Question: I've ported a desktop OpenGL application to Android NDK (under OpenGL ES 2), and there seems to be a random deformation of my mesh. On most application runs, it looks 100% perfect, but sometimes it looks as follows:

The inconsistency of the problem is the most concerning to me. I don't know if it's because of my Android simulator, or if it's something else. Through my testing, I can establish that it's either:
- - -
My model process looks as follows:
On every draw:
'''
- bind the program
- change the uniforms
- if (has vao support)
- bind vao
- enable all vertex attribute arrays
- for every mesh
- bind array buffer
- set the attribute pointer for each vertex array
- bind element buffer
- bind texture & set uniform of texture location
- glDrawElements
- disable all vertex attribute arrays
'''
And this is the actual code:
'''
glUseProgram(program_);
if (loaded_vao_)
{
#if !defined(TARGET_OS_IPHONE) && !defined(__ANDROID__)
glBindVertexArray(vao_);
#else
glBindVertexArrayOES(vao_);
#endif
}
glEnableVertexAttribArray(vPosition_);
glEnableVertexAttribArray(vTexCoord_);
glEnableVertexAttribArray(boneids_);
glEnableVertexAttribArray(weights_);
for (unsigned int i = 0; i < vbo_.size(); i++)
{
glBindBuffer(GL_ARRAY_BUFFER, vbo_[i]);
glVertexAttribPointer(vPosition_, 3, GL_FLOAT, GL_FALSE, 0, 0);
glVertexAttribPointer(vTexCoord_, 2, GL_FLOAT, GL_FALSE, 0, reinterpret_cast<void*>(texcoord_locations_[i]));
#if !defined(TARGET_OS_IPHONE) && !defined(__ANDROID__)
glVertexAttribIPointer(boneids_, 4, GL_INT, 0, reinterpret_cast<void*>(bone_id_locations_[i]));
#else // APPLE OR ANDROID
glVertexAttribPointer(boneids_, 4, GL_FLOAT, GL_FALSE, 0, reinterpret_cast<void*>(bone_id_locations_[i]));
#endif
glVertexAttribPointer(weights_, 4, GL_FLOAT, GL_FALSE, 0, reinterpret_cast<void*>(bone_weight_locations_[i]));
glBindBuffer(GL_ELEMENT_ARRAY_BUFFER, ebo_[i]);
// Textures
if (!textures_.empty())
{
glActiveTexture(GL_TEXTURE0);
glBindTexture(GL_TEXTURE_2D, textures_[texture_numbers_[i]]);
glUniform1i(textureSample_, 0);
}
glDrawElements(GL_TRIANGLES, ind_size_[i], GL_UNSIGNED_SHORT, 0);
}
glDisableVertexAttribArray(vPosition_);
glDisableVertexAttribArray(vTexCoord_);
glDisableVertexAttribArray(boneids_);
glDisableVertexAttribArray(weights_);
'''
As well, my vertex shader looks as follows:
'''
precision mediump float;
attribute vec3 vPosition;
attribute vec2 vTexCoord;
attribute vec4 boneids;
attribute vec4 weights;
uniform mat4 pos;
uniform mat4 view;
uniform mat4 scale;
uniform mat4 rotate;
uniform mat4 proj;
uniform mat4 bones[50];
uniform int has_bones;
varying vec4 color;
varying vec2 texcoord;
void main()
{
color = vec4(1.0f);
texcoord = vTexCoord;
vec4 newPos = vec4(vPosition,1.0);
if (has_bones == 1)
{
mat4 bone_transform = bones[int(boneids[0])]*weights[0];
bone_transform += bones[int(boneids[1])]*weights[1];
bone_transform += bones[int(boneids[2])]*weights[2];
bone_transform += bones[int(boneids[3])]*weights[3];
newPos = bone_transform * newPos;
}
gl_Position = proj * view * pos * scale * rotate * newPos;
}
'''
Do note that I've tried commenting out the 'bone_transform' in the vertex shader, and the problem still persists.
EDIT:
It seems that I was able to recreate some deformations on my Linux OpenGL 3.3 version by removing any assimp optimization post process flags:
'''
scene = importer.ReadFile(file_path.c_str(), aiProcess_Triangulate | aiProcess_FlipUVs | aiProcess_LimitBoneWeights | aiProcess_ValidateDataStructure);
'''
Based on the output of the Assimp::DefaultLogger, there's no errors or vertex warnings.
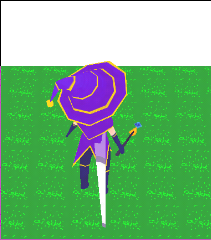
Answer: The issue seemed to be a part of Blender's COLLADA export, or Assimp's COLLADA reader.
By exporting to FBX and using Autodesk's free FBX to DAE tool, the deformation was fixed.
- -
Assimp, even with all logging and data integrity flags on, did not post any errors about corruption, so I don't know which component to blame. Regardless, I'm happy I've found a workaround.